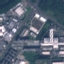
Land use / land cover: Industrial